В распоряжении экспериментатора Глюка были закреплённая равномерно заряженная по поверхности зарядом $Q$ непроводящая сфера радиусом $R$ и тонкий прямолинейный непроводящий стержень массой $m$, заряженный равномерно по длине с линейной плотностью заряда $\lambda$. Известно, что заряды стержня и сферы были одноимёнными.   В первой серии экспериментов Глюк помещал стержень на поверхность сферы таким образом, что стержень касался поверхности сферы своей серединой. Сначала Глюк отпустил стержень из состояния покоя, и когда расстояние между центрами сферы и стержня достигло неизвестной величины $l>R$, стержень двигался со скоростью $u_0=\sqrt{Q\lambda/(2\pi\varepsilon_0m)}$ (см. рис. 1). Затем Глюк стал приводить стержень в движение так, что он начинал поступательное движение с различными значениями начальной скорости $v$ в направлении, перпендикулярном стержню и лежащем в плоскости, содержащей стержень и центр сферы. Глюк получил зависимость от начальной скорости $v$ стержня времени $\tau$, прошедшего от момента старта, через которое расстояние между центрами сферы и стержня достигало неизвестной величины $S>R$ (см. рис. 2). График полученной зависимости приведён ниже на рис. 3 в координатах $y(x)$, где $y=\tau/\tau_0$, $x=v/v_0$, а величины $\tau_0$ и $v_0$ определяются выражениями: $$\tau_0=R\sqrt{\cfrac{4\pi\varepsilon_0m}{Q\lambda}},\qquad v_0=\sqrt{\cfrac{Q\lambda}{4\pi\varepsilon_0m}}{.} $$  Для второго эксперимента Глюк проделал в поверхности сферы небольшое отверстие, поместил конец $A$ стержня внутрь сферы таким образом, что он оказался в центре сферы (см. рис. 4) и отпустил стержень без начальной скорости. Трения между стержнем и отверстием нет.  Рис. 4 Во всех экспериментах стержни двигались поступательно. Силой сопротивления воздуха и гравитацией можно пренебречь. Величины $S$ и $l$ во много раз меньше длины стержня. Для второго эксперимента определите:
время $T_1$, прошедшее от момента старта, через которое конец $A$ стержня оказался на поверхности сферы, а также скорость стержня $V_1$ в этот момент времени;
скорость $V_2$ стержня в момент, когда его конец $A$ находился на расстоянии $l$ от центра сферы.
время $T$, прошедшее от момента старта, через которое конец $A$ стержня оказался на расстоянии $S$ от центра сферы.
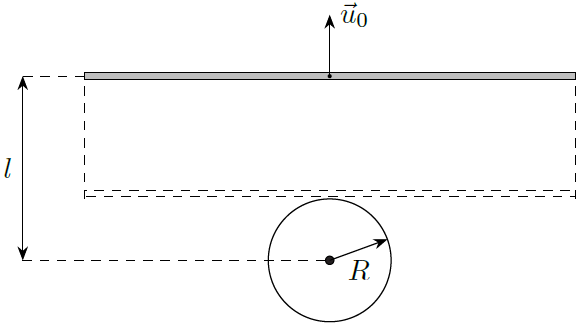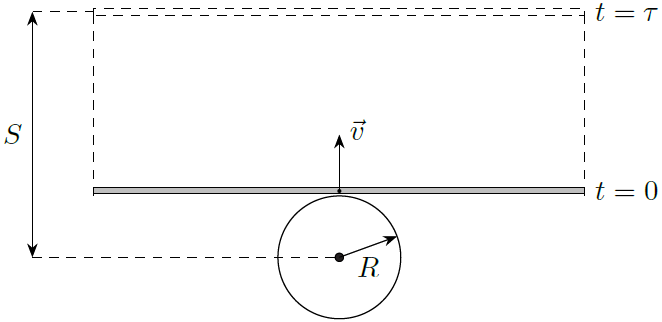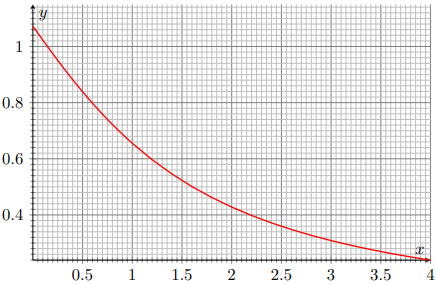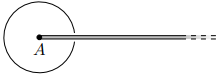
время $T_1$, прошедшее от момента старта, через которое конец $A$ стержня оказался на поверхности сферы, а также скорость стержня $V_1$ в этот момент времени;
Решение: Определим силу отталкивания $F_{r2}$ между сферой и стержнем во втором эксперименте в зависимости от расстояния $r_A$ между концом $A$ стержня и центром сферы. Первый способ: Воспользуемся методом виртуальных перемещений:$$F_{r2}=-\cfrac{dW_p}{dr_A}{,}$$где $r_A$ — расстояние между центром сферы и концом стержня $A$.Если расстояние между центром сферы и концом стержня $A$ изменить на величину $dr_A$, то изменение потенциальной энергии будет равно изменению потенциальной элемента стержня длиной $dr_A$ при перемещении из положения, соответствующего концу стержня $A$ в положение, соответствующее концу стержня $B$. Тогда для $dW_p$ имеем:$$dW_p=\lambda(\varphi_B-\varphi_A)dr_A{,}$$где $\varphi_A$ и $\varphi_B$ — потенциалы электростатического поля сферы на концах $A$ и $B$ стержня соответственно. При этом $\varphi_B\approx 0$, поскольку стержень очень длинный. Таким образом:$$F_{r2}=\lambda\varphi_A{.}$$Поскольку сфера заряжена равномерно по поверхности, внутри неё напряжённость электростатического поля равна нулю, а снаружи совпадает с полем точечного заряда $Q$, расположенного в её центре. Таким образом:$$\varphi_A(r)=\begin{cases}\cfrac{Q}{4\pi\varepsilon_0R}\quad\text{при}\quad r_A\leq R;\\\cfrac{Q}{4\pi\varepsilon_0r_A}\quad\text{при}\quad r_A>R,\end{cases}\Rightarrow F_{r2}(r_A)=\begin{cases}\cfrac{Q\lambda}{4\pi\varepsilon_0R}\quad\text{при}\quad r_A\leq R;\\\cfrac{Q\lambda}{4\pi\varepsilon_0r_A}\quad\text{при}\quad r_A>R.\end{cases}$$ Второй способ: Напряжённость $E_r$ электростатического поля сферы внутри равна нулю, а снаружи совпадает с напряжённостью электростатического поля заряда $Q$, расположенного в центре сферы, поэтому зависимость $E_r(r)$ имеет следующий вид:$$E_r(r)=\begin{cases}0\quad при\quad r\leq R;\\\cfrac{Q}{4\pi\varepsilon_0r^2}\quad при\quad r>R.\end{cases}$$Поскольку длина стержня во много раз больше радиуса сферы $R$, то будем считать её бесконечной. Тогда для силы $F_{r2}$ имеем:$$F_{r2}=\int\limits_{r_A}^\infty E_r(r)\lambda dr{.}$$Если конец $A$ стержня расположен внутри сферы, то сила, действующая на расположенную внутри сферы часть стержня со стороны электростатического поля сферы, равна нулю. Отсюда:$$F_{r2}=\cfrac{\lambda Q}{4\pi\varepsilon_0}\int\limits_{R}^{\infty}\cfrac{dr}{r^2}=\cfrac{\lambda Q}{4\pi\varepsilon_0R}{.}$$Если же конец $A$ стержня расположен вне сферы:$$F_{r2}=\cfrac{\lambda Q}{4\pi\varepsilon_0}\int\limits_{r_A}^{\infty}\cfrac{dr}{r^2}=\cfrac{\lambda Q}{4\pi\varepsilon_0r_A}{.}$$Таким образом:$$F_{r2}(r_A)=\begin{cases}\cfrac{Q\lambda}{4\pi\varepsilon_0R}\quad\text{при}\quad r_A\leq R;\\\cfrac{Q\lambda}{4\pi\varepsilon_0r_A}\quad\text{при}\quad r_A>R.\end{cases}$$ Обратим внимание, что стержень движется с постоянным ускорением $a=Q\lambda/(4\pi\varepsilon_0mR)$, пока его конец $A$ расположен внутри сферы. Поскольку стержень начинает движение без начальной скорости, для времени движения $T_1$ и скорости стержня $V_1$ в момент вылета из сферы имеем:$$T_1=\sqrt{\cfrac{2R}{a}},\qquad V_1=aT_1=\sqrt{2aR}{,}$$или:
Ответ: $$T_1=R\sqrt{\cfrac{8\pi\varepsilon_0m}{Q\lambda}},\qquad V_1=\sqrt{\cfrac{Q\lambda}{2\pi\varepsilon_0m}}{.}$$

скорость $V_2$ стержня в момент, когда его конец $A$ находился на расстоянии $l$ от центра сферы.
Решение: После вылета стержня из сферы его движение происходит в силовом поле, обратно пропорциональном расстоянию от его конца $A$ до центра сферы. Пусть $W_2(r_A)$ — потенциальная энергия взаимодействия стержня со сферой во втором эксперименте. Определим квадрат скорости стержня $V^2(r)$ при расстоянии $r_A$ между его концом $A$ и центром сферы:$$\cfrac{mV^2(r_A)}{2}+W_2(r_A)=\cfrac{mV^2_1}{2}+W_2(R)\Rightarrow V^2(r_A)=V^2_1+\cfrac{2(W_2(R)-W_2(r_A))}{m}{.}$$Тогда для скорости $V_2$ имеем:$$V_2=V(l)=\sqrt{V^2_1+\cfrac{2(W_2(R)-W_2(l))}{m}}{.}$$Для определения разности $W_2(R)-W_2(l)$ рассмотрим первый эксперимент. Сила взаимодействия между сферой и стержнем равна силе взаимодействия стержня с точечным зарядом $Q$, расположенным в центре сферы.Пусть $r_C$ — расстояние между центрами стержня и сферы. Поскольку стержень очень длинный — его поле можно вычислить как поле бесконечного стержня.Из теоремы Гаусса получим:$$\Phi=2\pi r_СLE_r(r)=\cfrac{q}{\varepsilon_0}=\cfrac{\lambda L}{\varepsilon_0}\Rightarrow E_r(r_C)=\cfrac{\lambda}{2\pi\varepsilon_0r_C}{.}$$Для силы взаимодействия между стержнем и сферой в первом эксперименте получим:$$F_{r1}(r_C)=\cfrac{Q\lambda}{2\pi\varepsilon_0r_C}{.}$$Обратим внимание, что сила взаимодействия стержня со сферой в первом эксперименте вдвое больше силы взаимодействия стержня со сферой во втором эксперименте при одинаковых значениях $r_A$ и $r_C$. Тогда если $W_1(r_C)$ — потенциальная энергия взаимодействия стержня со сферой в первом эксперименте, имеем:$$W_1(R)-W_1(l)=2(W_2(R)-W_2(l)){.}$$При этом из закона сохранения энергии в первом эксперименте имеем:$$\cfrac{mu^2_0}{2}=W_1(R)-W_1(l)=2(W_2(R)-W_2(l))\Rightarrow \cfrac{2(W_2(R)-W_2(l))}{m}=\cfrac{u^2_0}{2}{.}$$Таким образом:$$V^2_2=V^2_1+\cfrac{u^2_0}{2}{,}$$откуда:
Ответ: $$V_2=\sqrt{\cfrac{3Q\lambda}{4\pi m\varepsilon_0}}$$

время $T$, прошедшее от момента старта, через которое конец $A$ стержня оказался на расстоянии $S$ от центра сферы.
Решение: Пусть $t$ — время, отсчитываемое от момента вылета стержня из сферы во втором эксперименте, через которое конец $A$ стержня оказывается на расстоянии $S$ от центра сферы. При этом возможны два решения, построенных на различных рассуждениях. Первое решение: Рассмотрим движение стержня во втором эксперименте после вылета из сферы. Силовые поля, в которых стержни движутся в первом и втором экспериментах, подобны друг другу и отличаются в два раза. Это означает, что если отношение квадратов начальных скоростей $v^2/V^2_1=2$, то для любого $r=r_A=r_C$ соотношение $v^2_1(r)/V^2(r)=2$ будет сохраняться, где $v_1(r)$ — скорость стержня в первом эксперименте. Действительно:$$v^2_1(r)=v^2+\cfrac{2(W_1(R)-W_1(r))}{m}=2V^2_1+\cfrac{4(W_2(R)-W_2(r))}{m}=2V^2(r){.}$$Тогда во втором эксперименте любой бесконечно малый отрезок $dr$ проходится за время $dt$ в $\sqrt{2}$ раз большее времени $d\tau$, за которое тот же отрезок $dr$ проходится стержнем в первом эксперименте. Таким образом:$$t=\sqrt{2}\tau(\sqrt{2}V_1)=\sqrt{2}\tau_0y(\sqrt{2}V_1/v_0){.}$$ Второе решение: Рассмотрим движение стержня во втором эксперименте после вылета из сферы. Силовые поля, в которых стержни движутся в первом и втором экспериментах, подобны друг другу и отличаются в два раза. Обратим внимание, что график зависимости $y(x)$, описывающий зависимость $\tau(v)$ в первом эксперименте, не изменяет свою форму при изменении параметров $Q$, $\lambda$, $m$ и $R$. Если величину произведения $Q\lambda$ уменьшить в два раза, то зависимость $y(x)$ описывает зависимость времени $t$ от скорости стержня $V_1$ на поверхности сферы, где $y=t/t_0$ и $x=V_1/V_0$, а $t_0=\sqrt{2}\tau_0$ и $V_0=v_0/\sqrt{2}$.Тогда для времени $t$ имеем:$$t=t_0y(V_1/V_0)=\sqrt{2}\tau_0y(\sqrt{2}V_1/v_0).$$ Определим координату $x$ на графике, приведённом для первой серии экспериментов:$$x_1=\cfrac{\sqrt{2}V_1}{v_0}=2{.}$$При этом $y(2)\approx 0{.}43$. Тогда имеем:$$t=Ry(2)\sqrt{\cfrac{8\pi\varepsilon_0m}{Q\lambda}}{.}$$Полное время движения стержня $T$ складывается из $T_1$ и $t$, поэтому:$$T=R(1+y(2))\sqrt{\cfrac{8\pi\varepsilon_0m}{Q\lambda}}{,}$$или же:
Ответ: $$T\approx 7{.}17\cdot R\sqrt{\cfrac{m\varepsilon_0}{Q\lambda}}\approx 2{.}02\cdot R\sqrt{\cfrac{m}{kQ\lambda}}.$$
Темы:
T, ЗСЭ, Электростатика, Электромагнетизм, Всероссийские, Потенциальная энергия, Обработка графика